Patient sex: M
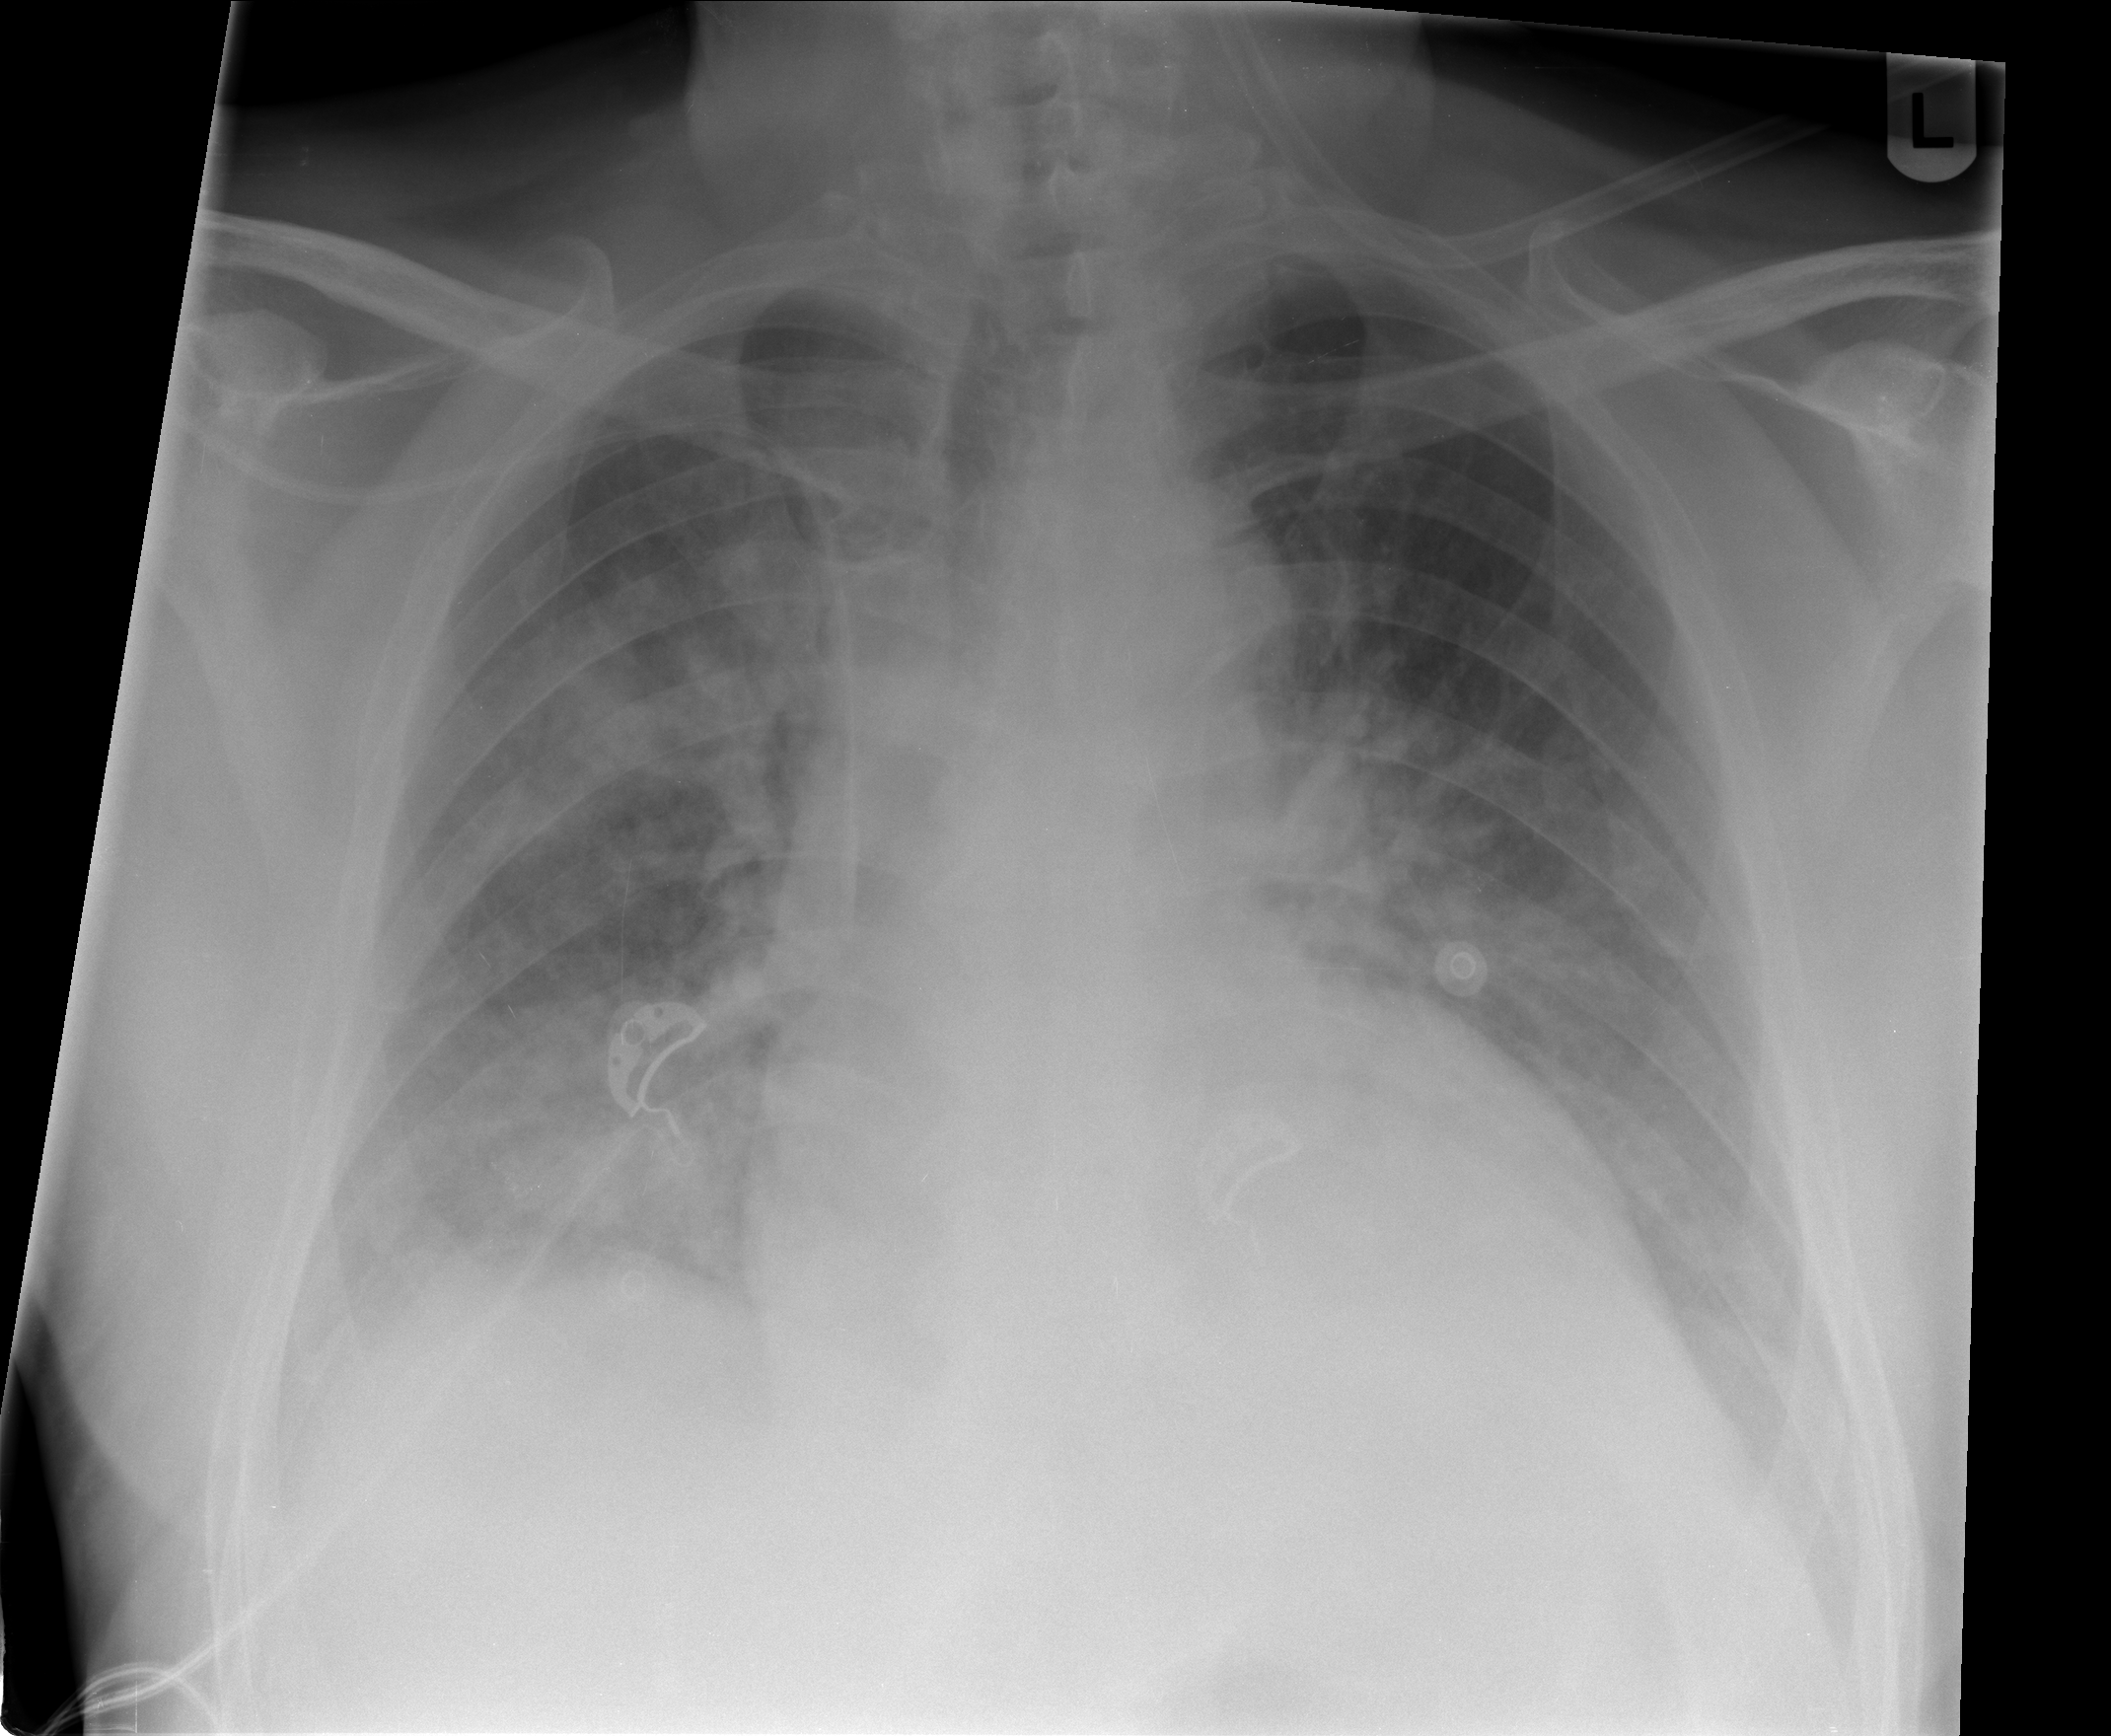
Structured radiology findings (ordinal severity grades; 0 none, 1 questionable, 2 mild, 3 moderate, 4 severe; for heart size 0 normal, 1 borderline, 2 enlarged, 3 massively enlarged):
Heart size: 2
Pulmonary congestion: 3
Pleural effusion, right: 2
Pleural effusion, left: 2
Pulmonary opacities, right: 3
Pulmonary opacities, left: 3
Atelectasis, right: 2
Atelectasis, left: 2